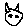
Label: cat